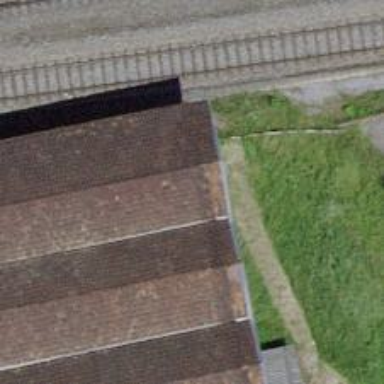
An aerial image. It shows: Railway yard in service.